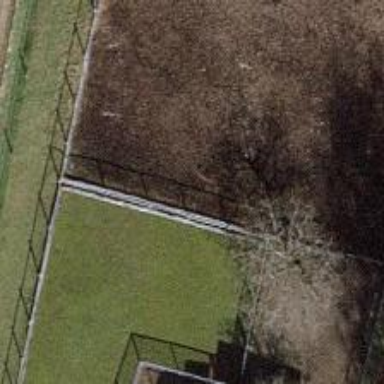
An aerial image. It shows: Meadow bordered by fence.